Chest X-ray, AP view. Patient: 24 years old, sex F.
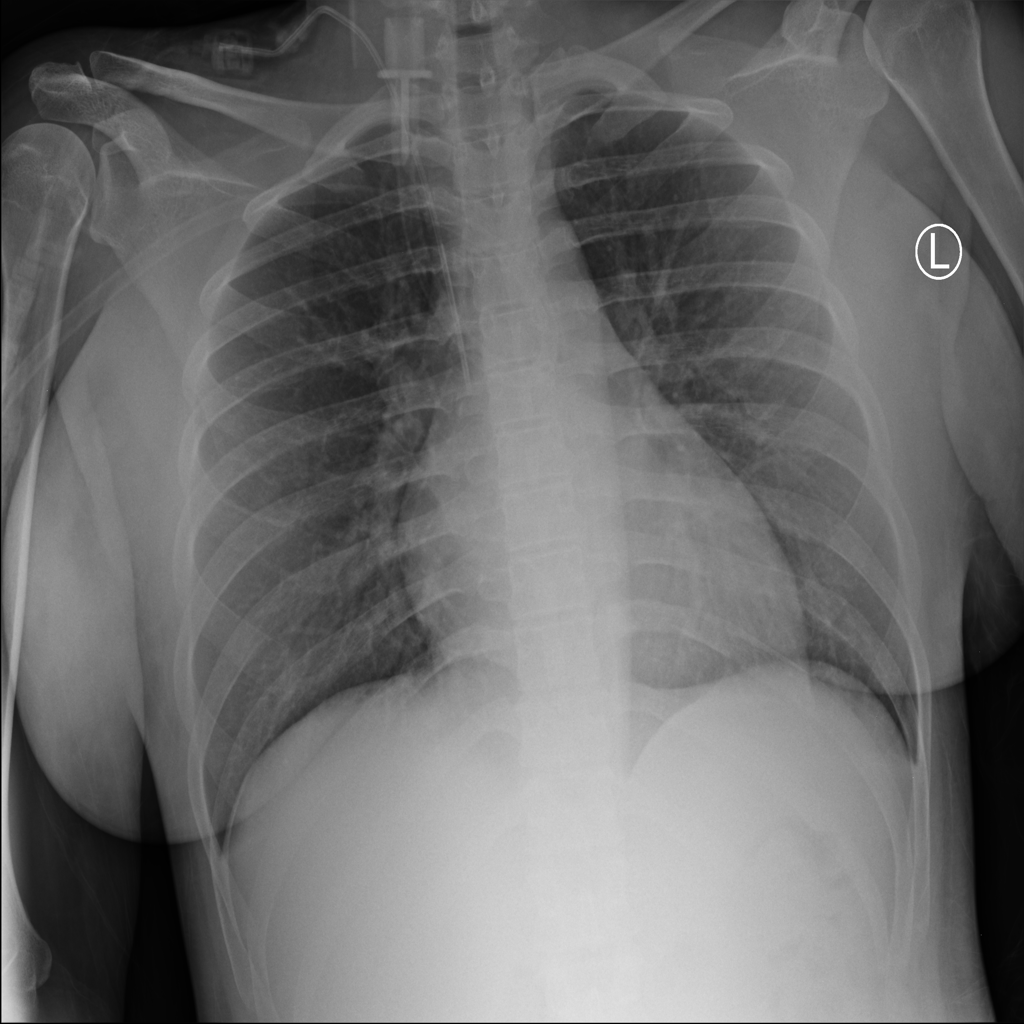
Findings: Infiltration